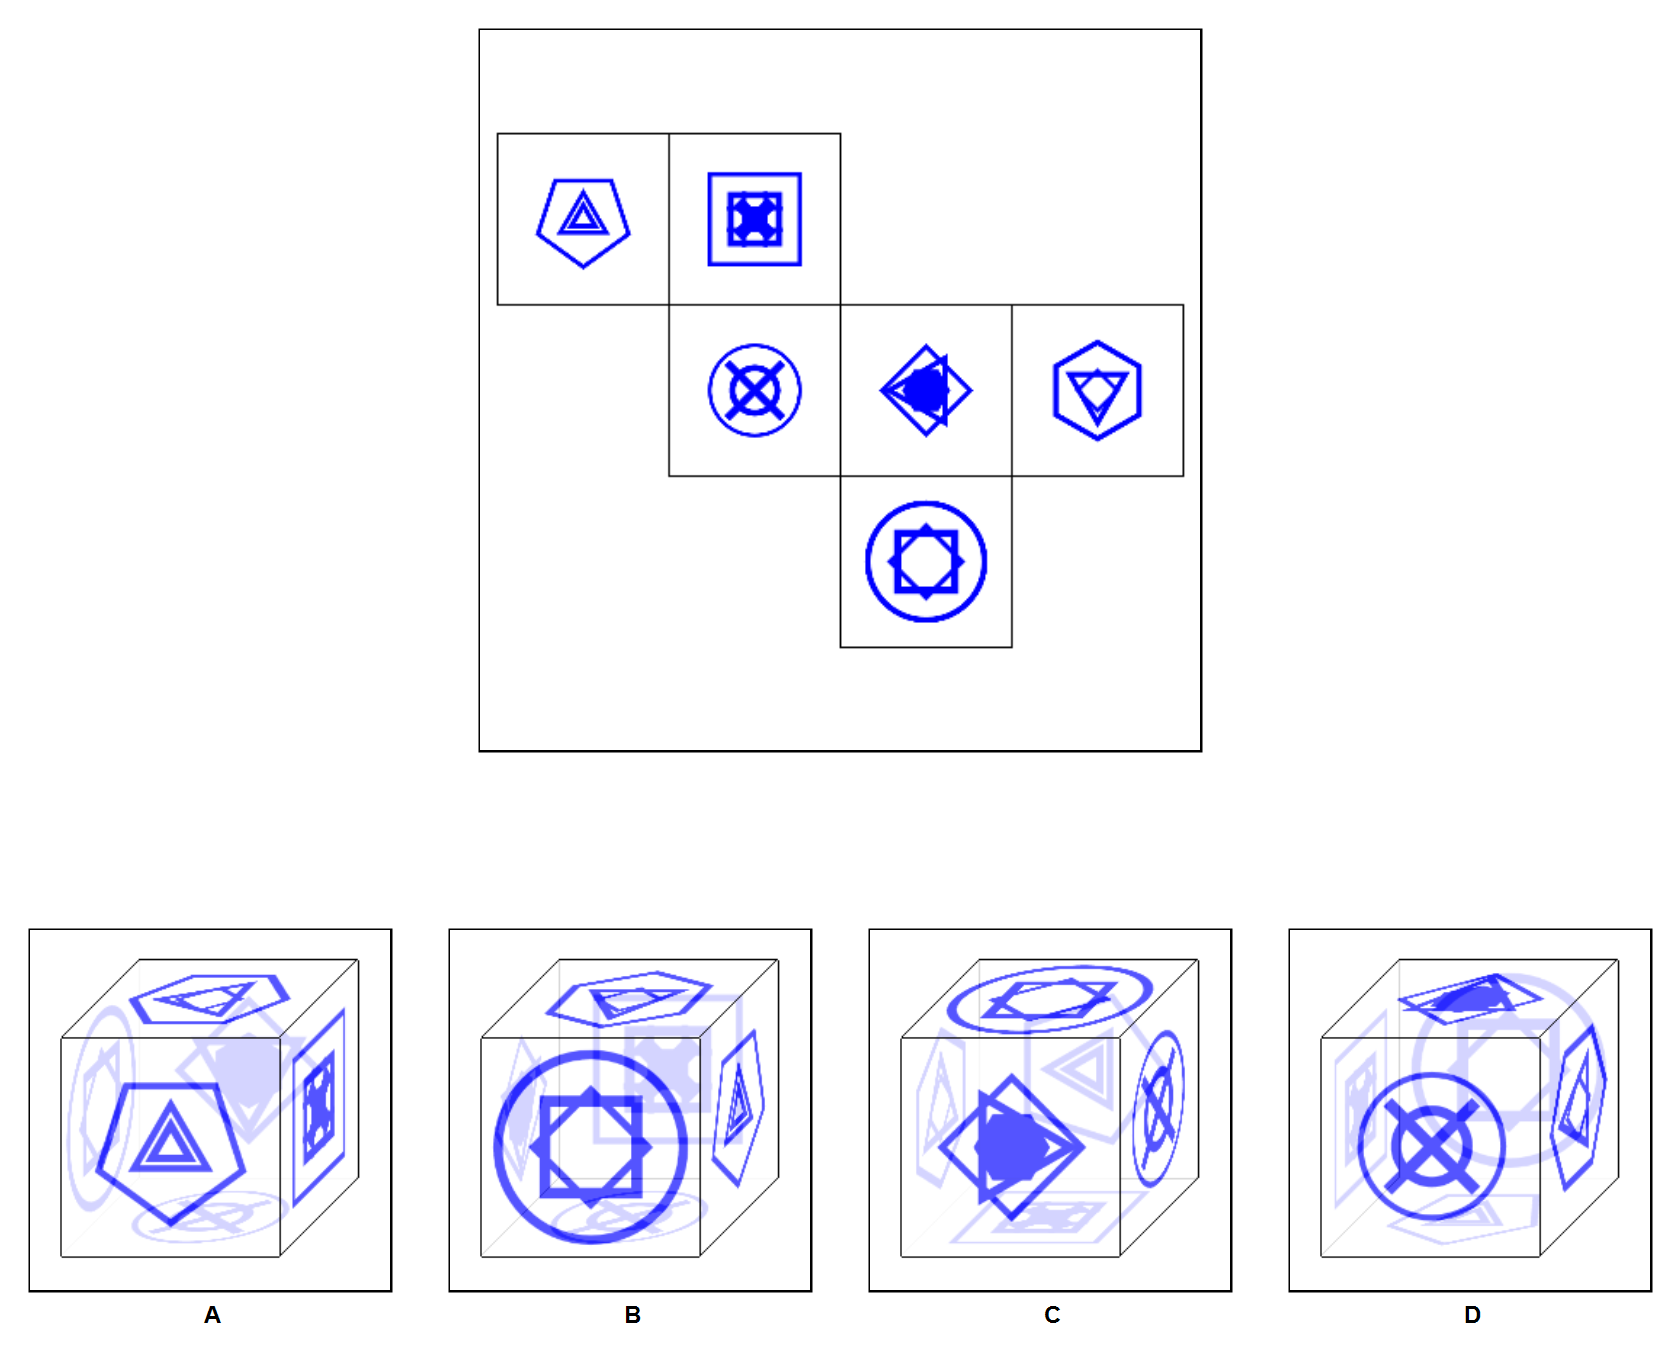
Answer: D